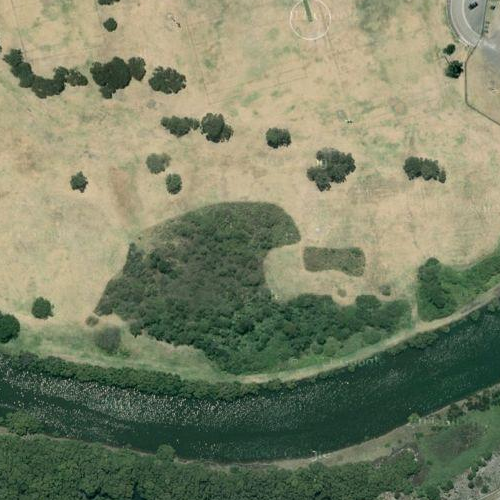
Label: sydney